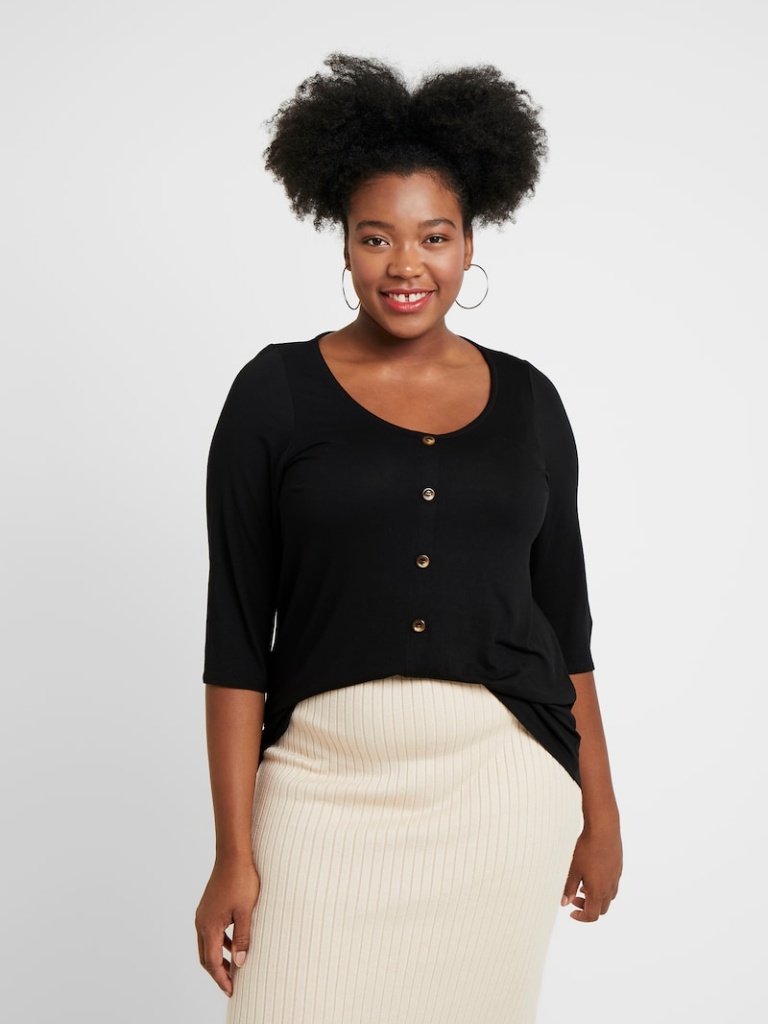
knit relaxed a long-sleeved with sleeves down hip length French Tucked scoop cardigan